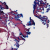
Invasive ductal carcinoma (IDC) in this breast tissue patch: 0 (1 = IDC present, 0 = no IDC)